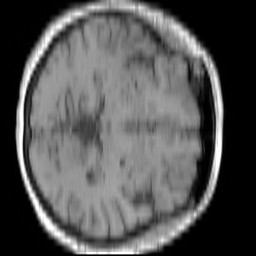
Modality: T1w
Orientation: axial
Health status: ill
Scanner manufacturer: siemens
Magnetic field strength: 3 T
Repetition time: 0.304 s
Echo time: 0.00272 s